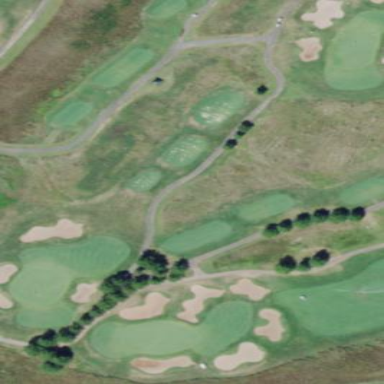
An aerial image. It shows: Area of rough grass used for golf.